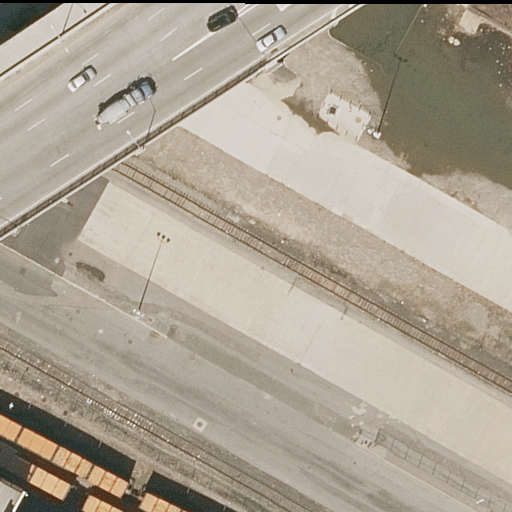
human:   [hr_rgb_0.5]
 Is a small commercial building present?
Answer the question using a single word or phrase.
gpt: no

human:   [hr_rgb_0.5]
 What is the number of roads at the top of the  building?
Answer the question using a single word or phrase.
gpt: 7

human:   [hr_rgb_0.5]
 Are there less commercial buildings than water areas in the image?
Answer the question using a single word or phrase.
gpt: no

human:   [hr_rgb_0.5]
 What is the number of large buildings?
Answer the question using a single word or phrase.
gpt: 0

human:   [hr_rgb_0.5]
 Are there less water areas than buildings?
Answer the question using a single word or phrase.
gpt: yes

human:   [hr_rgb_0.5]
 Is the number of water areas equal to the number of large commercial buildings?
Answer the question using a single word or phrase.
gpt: yes

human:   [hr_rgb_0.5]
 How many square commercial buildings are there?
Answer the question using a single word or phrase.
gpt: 0

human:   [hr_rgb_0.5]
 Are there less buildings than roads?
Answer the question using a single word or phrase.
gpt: yes

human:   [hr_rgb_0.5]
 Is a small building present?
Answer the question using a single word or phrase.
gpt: no

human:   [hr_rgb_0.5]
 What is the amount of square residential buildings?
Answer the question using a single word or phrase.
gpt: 0

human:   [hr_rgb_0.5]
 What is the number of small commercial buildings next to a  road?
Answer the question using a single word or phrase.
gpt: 0

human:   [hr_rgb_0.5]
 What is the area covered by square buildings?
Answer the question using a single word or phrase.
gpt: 0m2

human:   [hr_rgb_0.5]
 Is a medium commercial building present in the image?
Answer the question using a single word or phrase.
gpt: no

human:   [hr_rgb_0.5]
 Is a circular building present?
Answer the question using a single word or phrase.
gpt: no

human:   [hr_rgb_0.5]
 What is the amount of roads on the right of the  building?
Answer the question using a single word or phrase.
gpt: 7

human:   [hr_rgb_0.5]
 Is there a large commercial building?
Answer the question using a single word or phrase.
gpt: no

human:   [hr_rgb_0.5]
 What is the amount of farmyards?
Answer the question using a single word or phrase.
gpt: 0

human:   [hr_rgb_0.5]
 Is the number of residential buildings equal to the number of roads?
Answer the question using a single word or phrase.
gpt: no

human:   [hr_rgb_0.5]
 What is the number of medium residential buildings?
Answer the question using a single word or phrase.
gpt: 1

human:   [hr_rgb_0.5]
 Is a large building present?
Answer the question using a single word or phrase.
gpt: no

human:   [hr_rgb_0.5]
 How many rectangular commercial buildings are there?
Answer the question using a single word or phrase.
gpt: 0

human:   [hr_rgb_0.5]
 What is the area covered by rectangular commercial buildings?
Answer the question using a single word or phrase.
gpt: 0m2

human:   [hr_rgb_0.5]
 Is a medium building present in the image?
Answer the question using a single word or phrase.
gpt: yes

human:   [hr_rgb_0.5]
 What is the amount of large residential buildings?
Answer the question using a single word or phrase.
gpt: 0

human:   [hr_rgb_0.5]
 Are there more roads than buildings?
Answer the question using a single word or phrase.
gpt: yes

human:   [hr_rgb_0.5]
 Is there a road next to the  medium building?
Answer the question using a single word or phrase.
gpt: yes

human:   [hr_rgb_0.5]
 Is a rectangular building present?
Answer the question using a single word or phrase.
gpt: yes

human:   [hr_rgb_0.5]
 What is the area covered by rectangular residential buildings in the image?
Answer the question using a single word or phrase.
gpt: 291m2

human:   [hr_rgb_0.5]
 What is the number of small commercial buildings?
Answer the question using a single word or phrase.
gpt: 0

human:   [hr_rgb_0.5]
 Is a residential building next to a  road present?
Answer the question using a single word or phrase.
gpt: yes

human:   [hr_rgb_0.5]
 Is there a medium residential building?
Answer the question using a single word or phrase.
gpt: yes

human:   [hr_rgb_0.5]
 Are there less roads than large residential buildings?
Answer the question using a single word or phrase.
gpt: no

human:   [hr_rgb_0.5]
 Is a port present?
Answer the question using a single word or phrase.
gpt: no

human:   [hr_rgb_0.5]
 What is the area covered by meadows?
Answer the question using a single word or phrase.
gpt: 0m2

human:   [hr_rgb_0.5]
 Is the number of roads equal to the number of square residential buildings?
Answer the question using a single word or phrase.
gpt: no

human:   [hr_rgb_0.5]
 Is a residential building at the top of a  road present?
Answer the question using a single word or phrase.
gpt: no